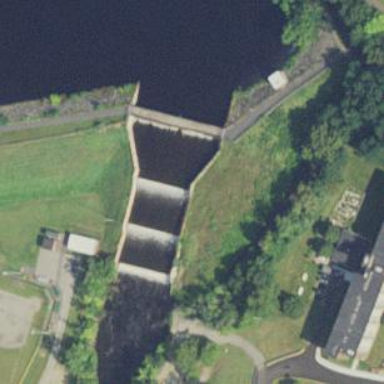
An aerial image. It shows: Weir along the waterway.